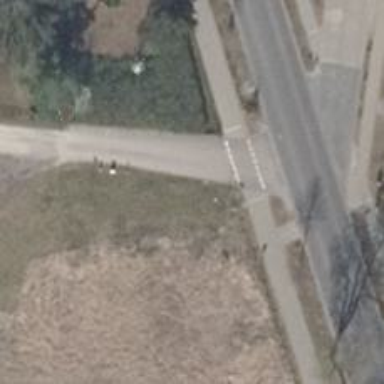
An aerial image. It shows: Road with "give way" sign.